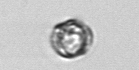
Label: Dinophyceae